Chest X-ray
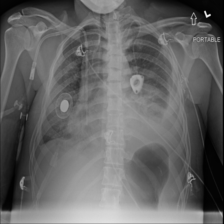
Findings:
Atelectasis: negative
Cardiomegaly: negative
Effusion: positive
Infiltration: negative
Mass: negative
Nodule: negative
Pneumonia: negative
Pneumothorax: negative
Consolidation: negative
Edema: negative
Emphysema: negative
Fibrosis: negative
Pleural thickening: negative
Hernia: negative